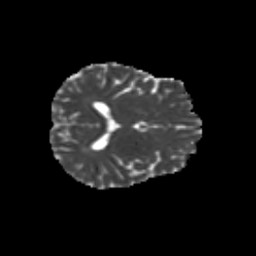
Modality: MD
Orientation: axial
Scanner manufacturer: siemens
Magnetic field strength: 3 T
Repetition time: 9.2 s
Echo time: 0.084 s